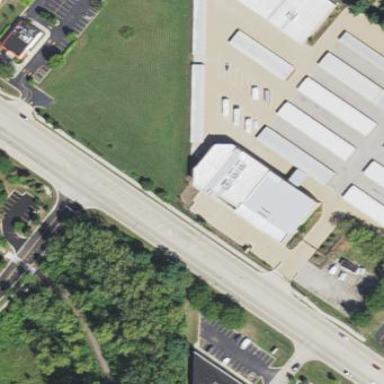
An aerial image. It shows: Storage rental shop located in building.